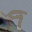
Label: 9